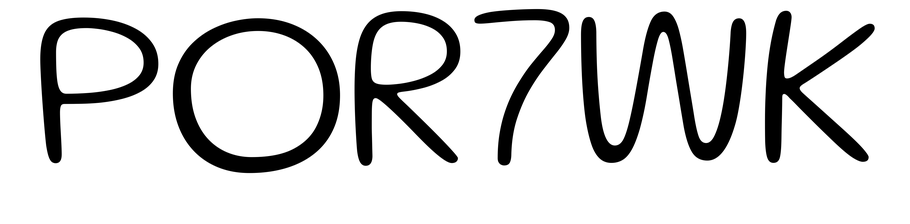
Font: Gluten_ExtraLight